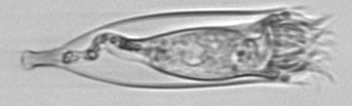
Label: Favella